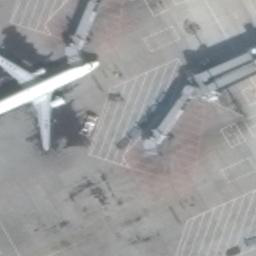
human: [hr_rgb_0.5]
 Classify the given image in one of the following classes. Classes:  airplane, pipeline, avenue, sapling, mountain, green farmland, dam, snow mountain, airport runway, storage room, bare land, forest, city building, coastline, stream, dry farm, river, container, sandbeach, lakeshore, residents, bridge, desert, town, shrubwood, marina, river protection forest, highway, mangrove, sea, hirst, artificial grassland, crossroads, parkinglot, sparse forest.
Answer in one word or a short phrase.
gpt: airplane